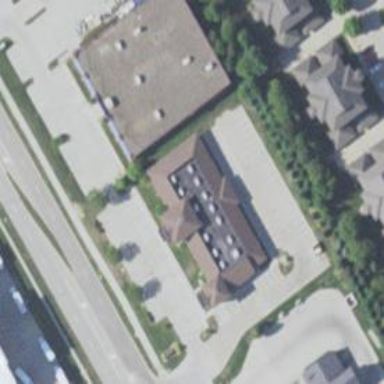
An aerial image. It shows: Building.